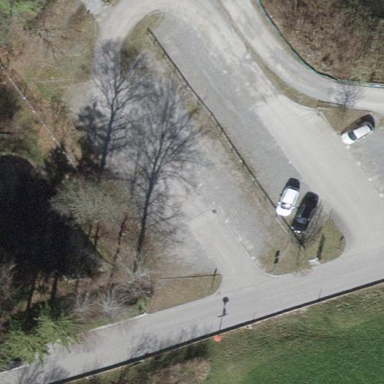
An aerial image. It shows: Parking area.